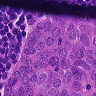
Metastatic tissue present: yes